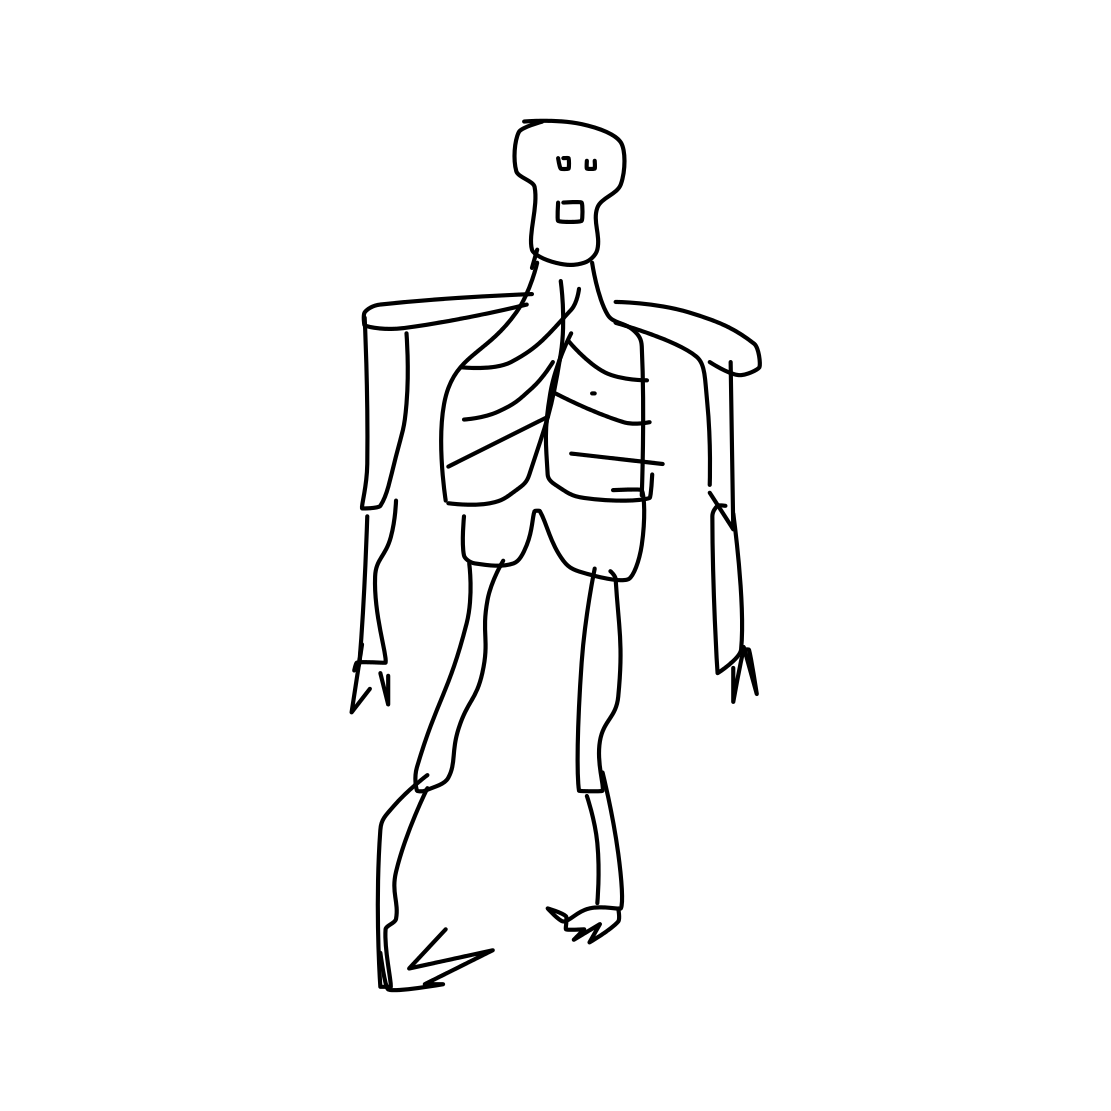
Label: human-skeleton